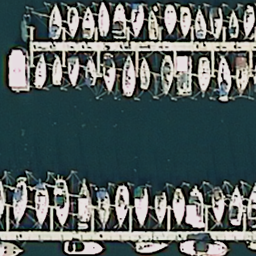
Label: harbor